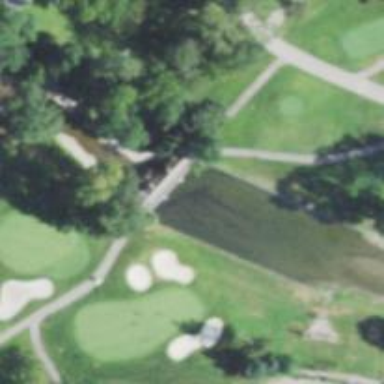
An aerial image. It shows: Service road designated as golf cart path.